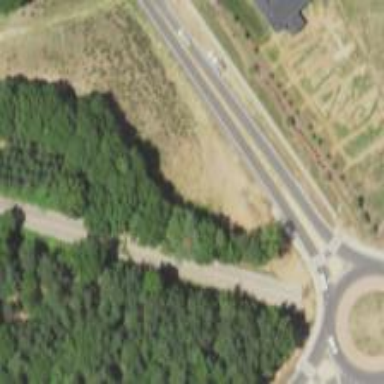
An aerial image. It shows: Secondary link road.